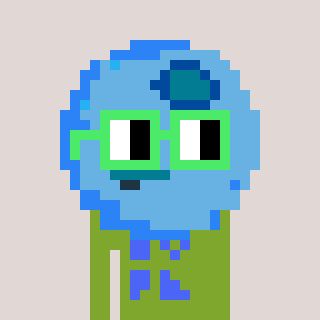
a pixel art character with square light green glasses, a blueberry-shaped head and a slimegreen-colored body on a warm background